Interaction volume radius: 10 \u00c5
Interaction volume height: 20 \u00c5
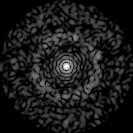
Disorder parameter: 0.8467